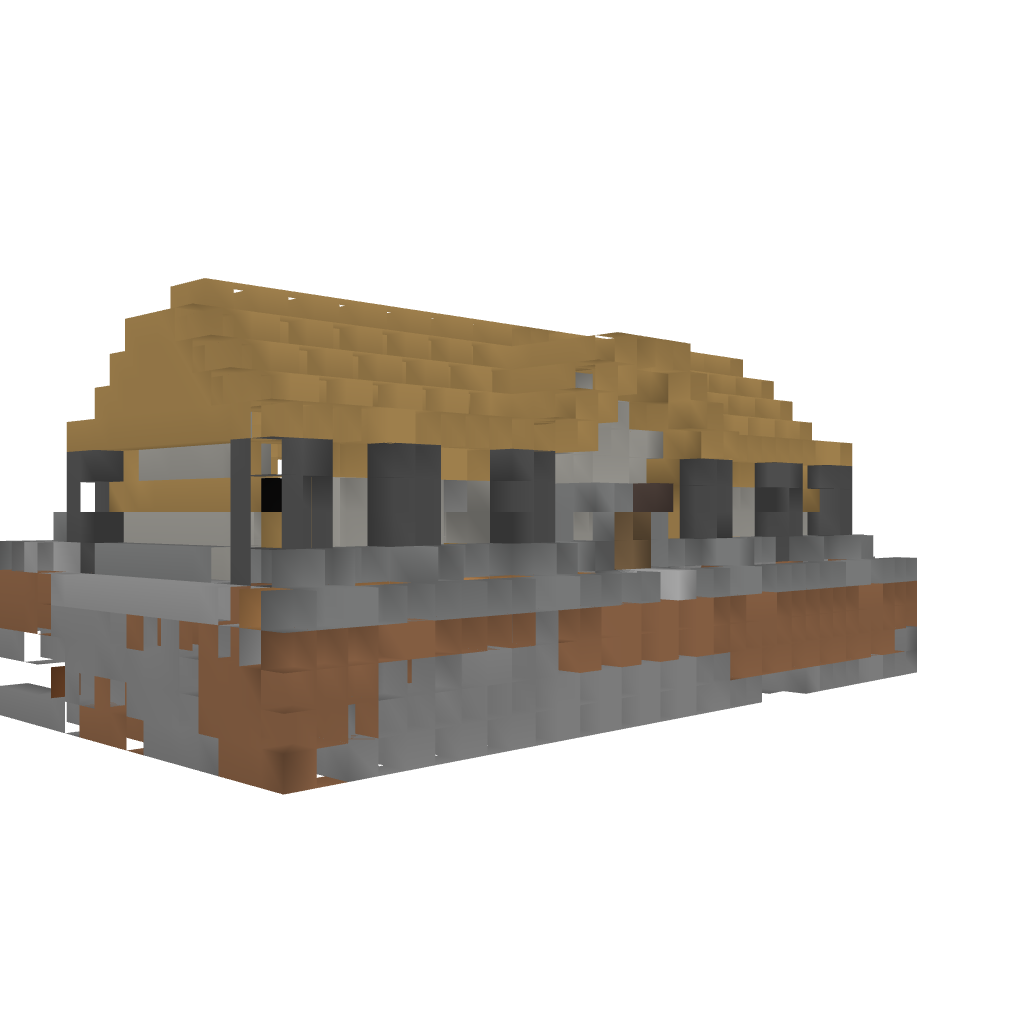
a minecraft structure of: Lovely small house